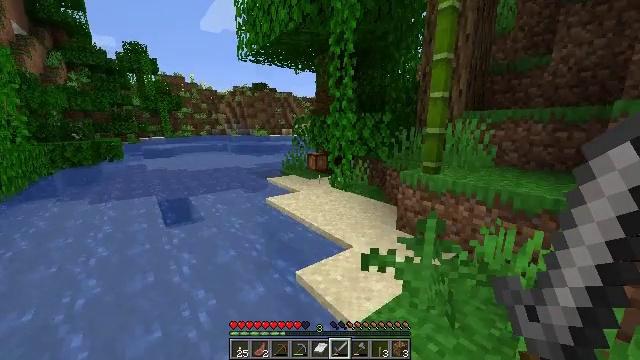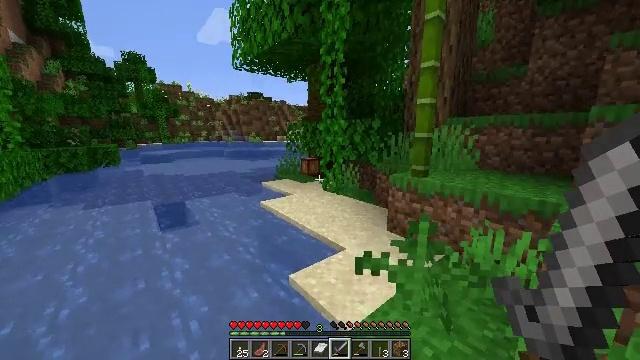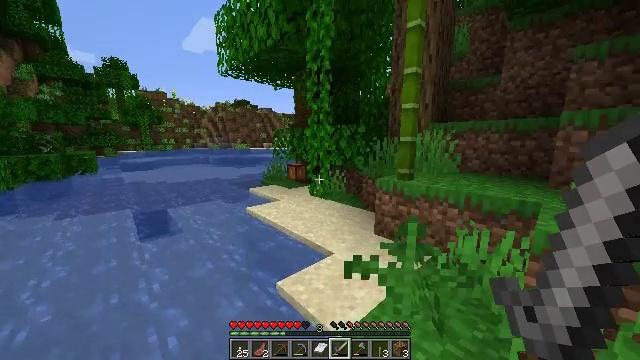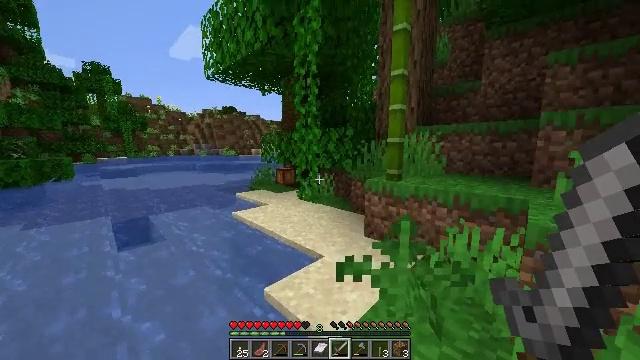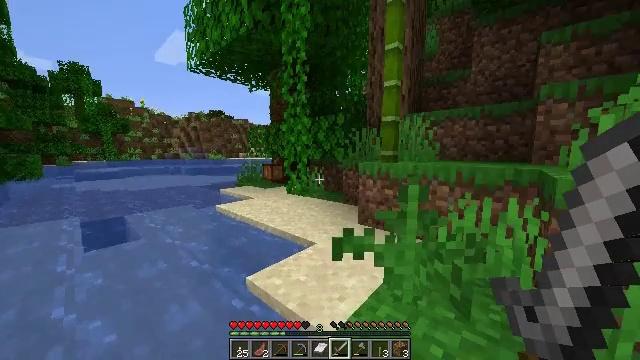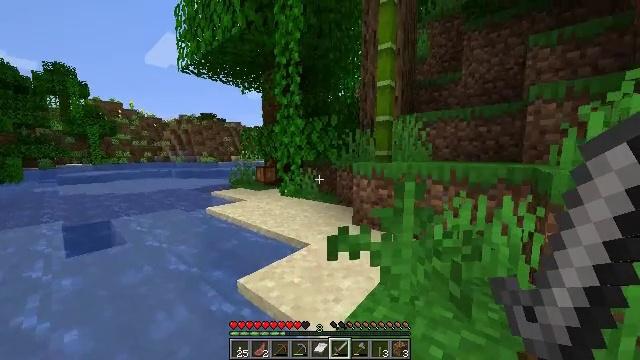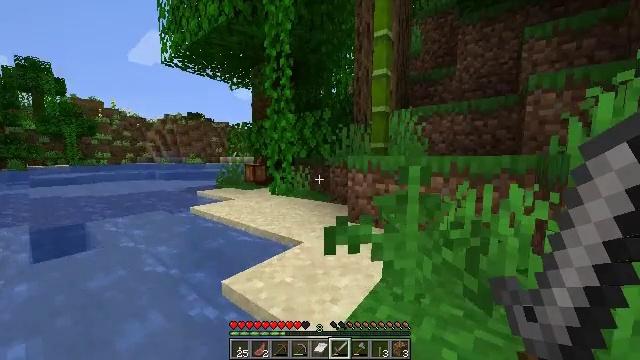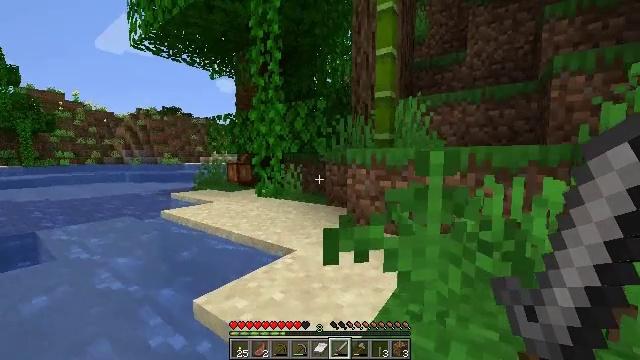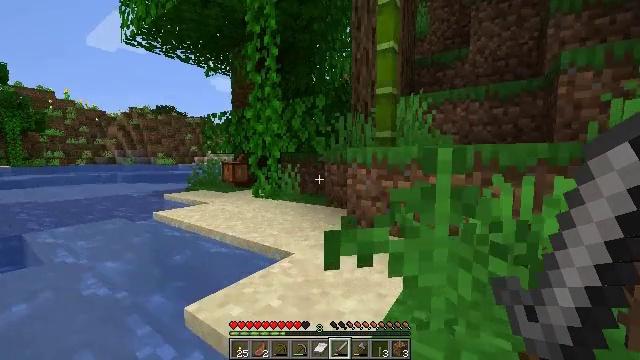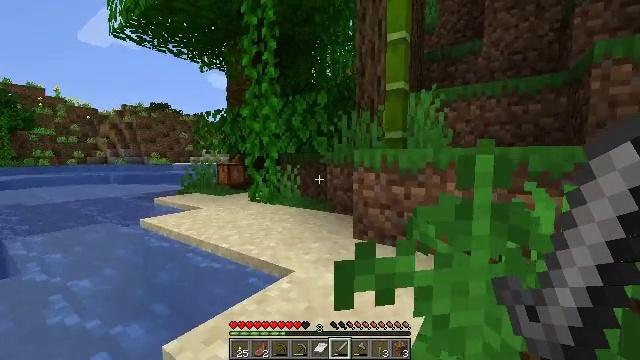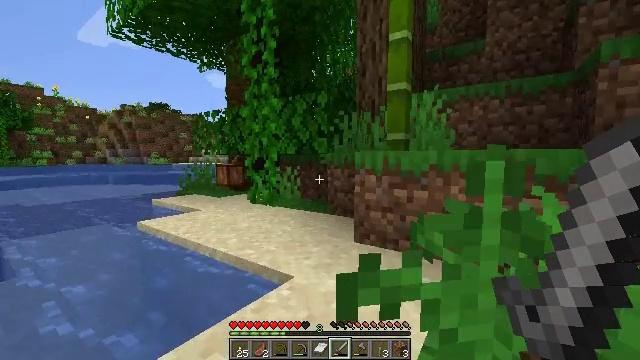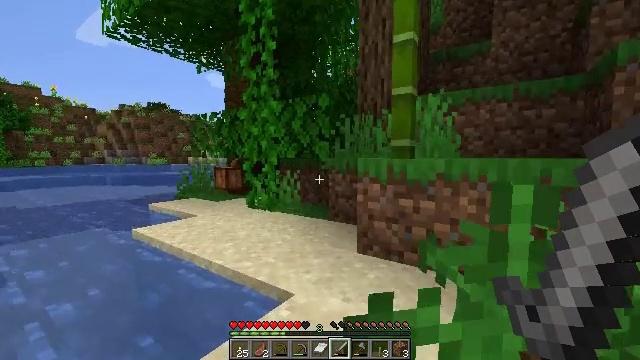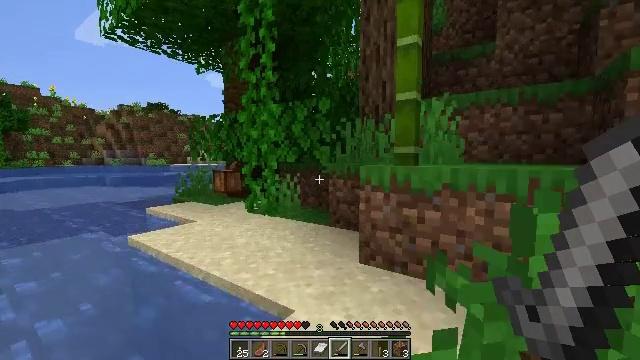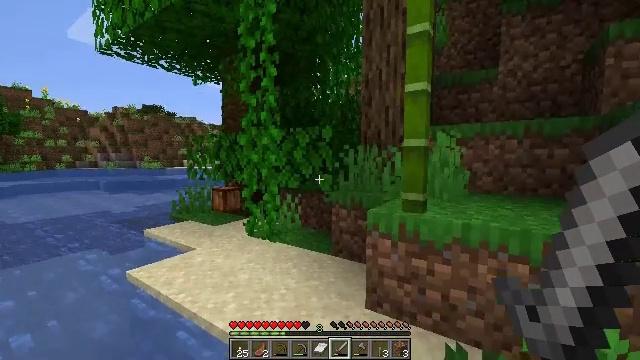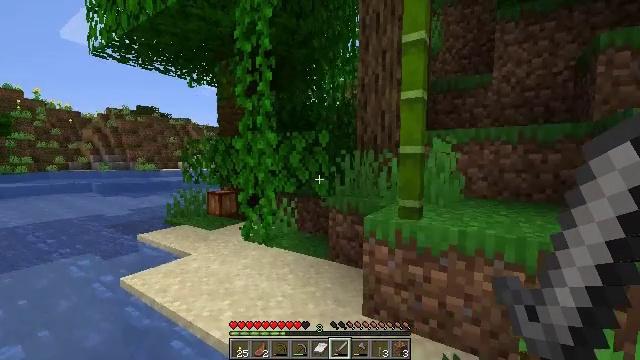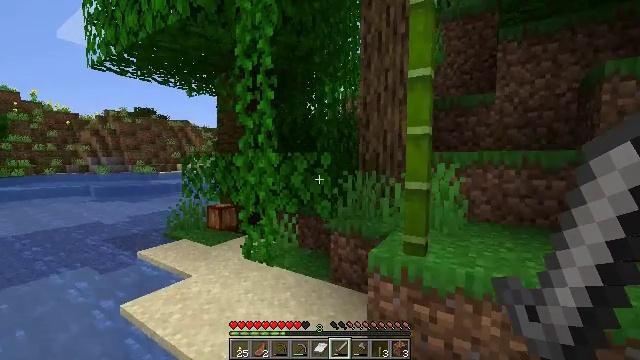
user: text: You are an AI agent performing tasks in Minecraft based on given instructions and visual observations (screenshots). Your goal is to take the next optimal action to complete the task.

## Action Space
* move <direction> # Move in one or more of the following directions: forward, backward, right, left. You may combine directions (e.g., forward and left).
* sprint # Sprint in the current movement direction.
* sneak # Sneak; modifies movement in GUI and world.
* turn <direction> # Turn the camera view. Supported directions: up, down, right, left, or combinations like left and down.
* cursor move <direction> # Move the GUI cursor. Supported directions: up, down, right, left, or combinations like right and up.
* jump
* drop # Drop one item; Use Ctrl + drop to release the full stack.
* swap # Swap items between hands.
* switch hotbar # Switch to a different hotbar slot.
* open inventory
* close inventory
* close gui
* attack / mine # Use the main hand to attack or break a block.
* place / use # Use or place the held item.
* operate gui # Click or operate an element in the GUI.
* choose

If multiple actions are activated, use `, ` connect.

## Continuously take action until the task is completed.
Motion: motion action
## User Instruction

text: Attack bamboo to gather it.
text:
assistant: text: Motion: move forward, sprint, turn right, jump
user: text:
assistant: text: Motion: move forward, sprint, turn right and up, jump
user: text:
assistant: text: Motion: move forward, sprint, turn right and up, jump
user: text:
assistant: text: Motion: move forward, sprint, turn right and up, jump
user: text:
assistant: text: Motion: move forward, sprint, turn right, jump
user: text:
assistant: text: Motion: move forward, sprint, turn right, jump
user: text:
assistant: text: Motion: move forward, sprint, turn right, jump
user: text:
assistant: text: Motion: move forward, sprint, jump
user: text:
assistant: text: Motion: move forward, sprint, jump
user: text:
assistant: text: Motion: move forward, sprint, jump
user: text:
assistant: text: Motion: move forward, sprint, jump
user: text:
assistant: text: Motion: move forward, sprint, jump
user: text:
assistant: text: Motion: move forward, sprint, jump
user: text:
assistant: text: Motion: move forward, sprint, jump
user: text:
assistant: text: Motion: move forward, sprint, jump
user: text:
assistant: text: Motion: move forward, sprint, turn right, jump
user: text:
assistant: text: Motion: move forward, sprint, turn right, jump
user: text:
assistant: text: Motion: move forward, sprint, turn right, jump
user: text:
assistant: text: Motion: move forward, sprint
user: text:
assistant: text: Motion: no_op
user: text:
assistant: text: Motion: no_op
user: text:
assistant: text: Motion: no_op
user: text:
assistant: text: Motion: turn right
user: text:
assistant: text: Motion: turn right
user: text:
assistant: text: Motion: turn right
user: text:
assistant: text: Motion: turn right
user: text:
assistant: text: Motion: turn right
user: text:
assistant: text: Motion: turn right and up
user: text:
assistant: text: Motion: no_op
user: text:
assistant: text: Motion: turn right